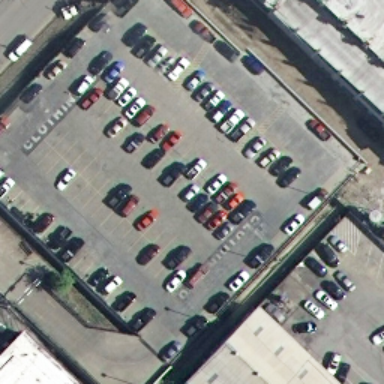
Lots of cars parked in the parking lot .